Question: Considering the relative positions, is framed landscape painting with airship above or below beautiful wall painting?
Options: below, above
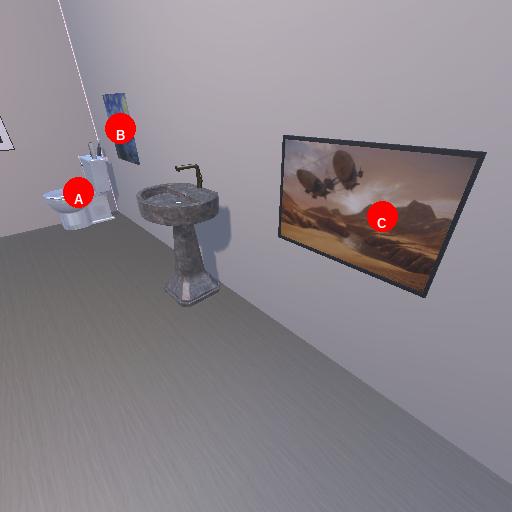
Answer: below